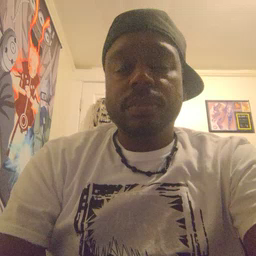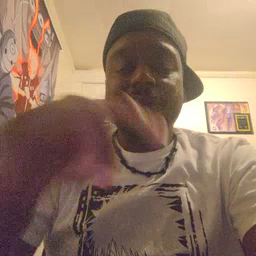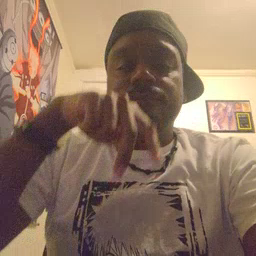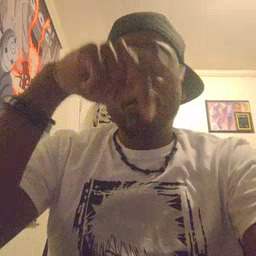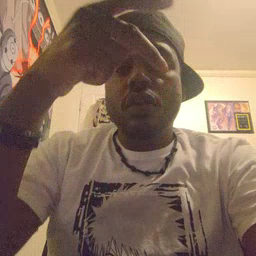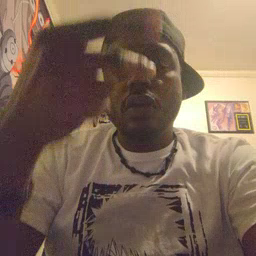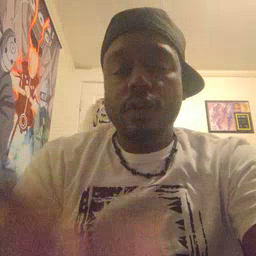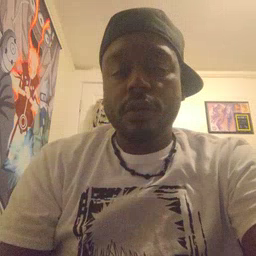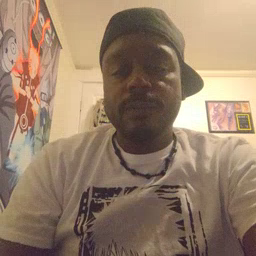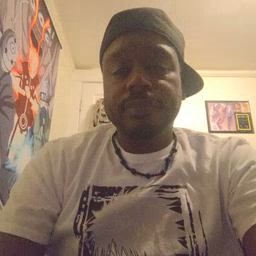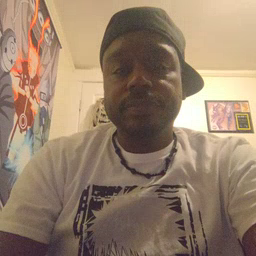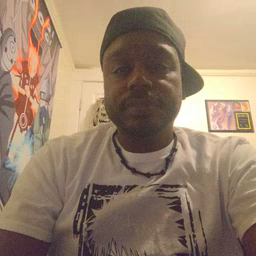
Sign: fall